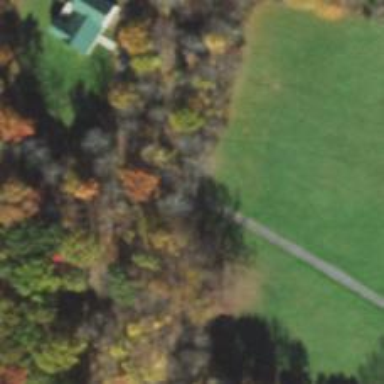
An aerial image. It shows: Driveway.